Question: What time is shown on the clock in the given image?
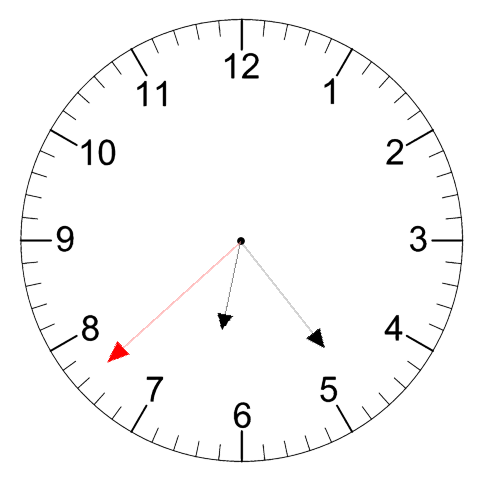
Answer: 06:23:38